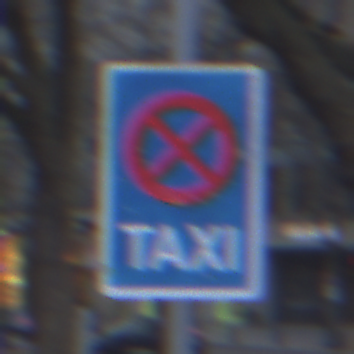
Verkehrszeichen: Taxenstand
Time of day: SunriseSunset
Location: Outdoor (Urban)
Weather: PartlyCloudy
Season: NotSpecified
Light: Natural